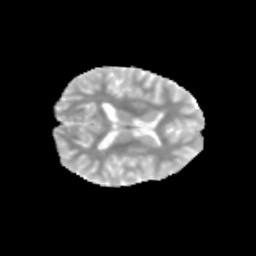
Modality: MD
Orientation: axial
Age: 13
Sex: female
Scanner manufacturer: siemens
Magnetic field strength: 3 T
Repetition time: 3.8 s
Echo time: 0.07 s